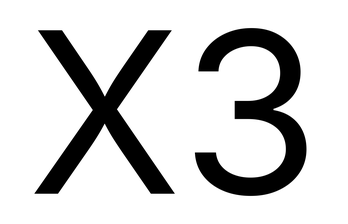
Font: Inter_Regular